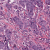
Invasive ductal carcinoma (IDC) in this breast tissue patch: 1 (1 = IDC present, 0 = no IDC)